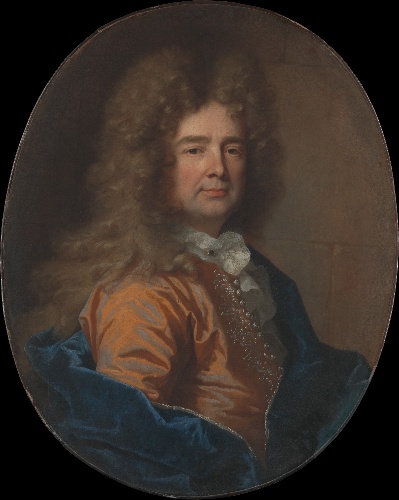
Title: Portrait of a Man
Artist: Hyacinthe Rigaud
Artist bio: French, Perpignan 1659–1743 Paris
Date: 1693
Object type: Painting
Classification: Paintings
Medium: Oil on canvas
Dimensions: Oval, 32 1/2 x 25 3/4 in. (82.6 x 65.4 cm)
Department: European Paintings
Credit line: Bequest of Catherine D. Wentworth, 1948
Accession year: 1948
Repository: Metropolitan Museum of Art, New York, NY
Tags: Men|Portraits